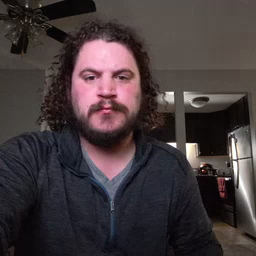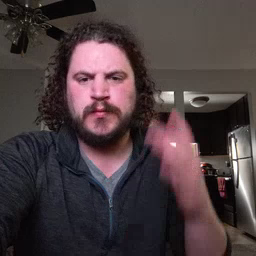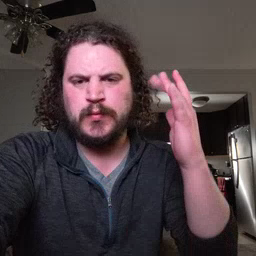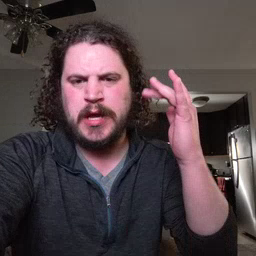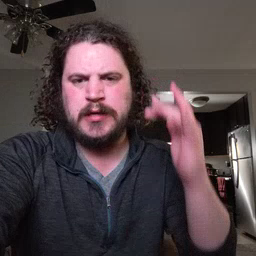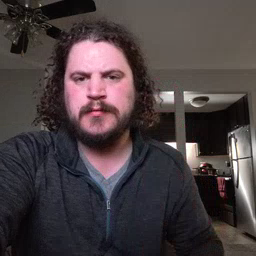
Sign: why